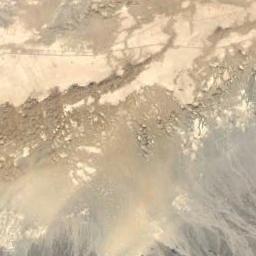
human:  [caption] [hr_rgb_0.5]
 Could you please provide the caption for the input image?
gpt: It is a large piece of yellow desert with many sand dunes and brown gullys .

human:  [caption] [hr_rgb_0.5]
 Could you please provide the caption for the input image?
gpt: The desert has yellow sand and some white small hills .

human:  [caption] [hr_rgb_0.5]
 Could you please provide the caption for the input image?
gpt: Some vegetation decorates this desert .

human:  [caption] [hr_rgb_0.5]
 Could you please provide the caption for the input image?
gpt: The desert is with half of black sand and half of white sand .

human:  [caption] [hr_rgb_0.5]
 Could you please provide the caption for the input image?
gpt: A desert covered with sand and bare land .